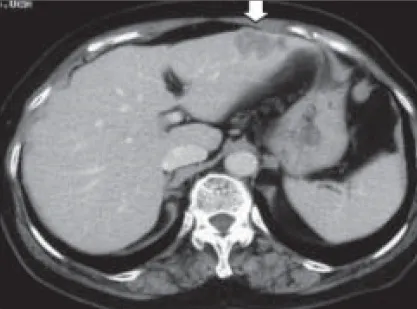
Computed tomographic scan shows a metastatic liver tumour (arrow).
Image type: radiology (ct)